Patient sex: M
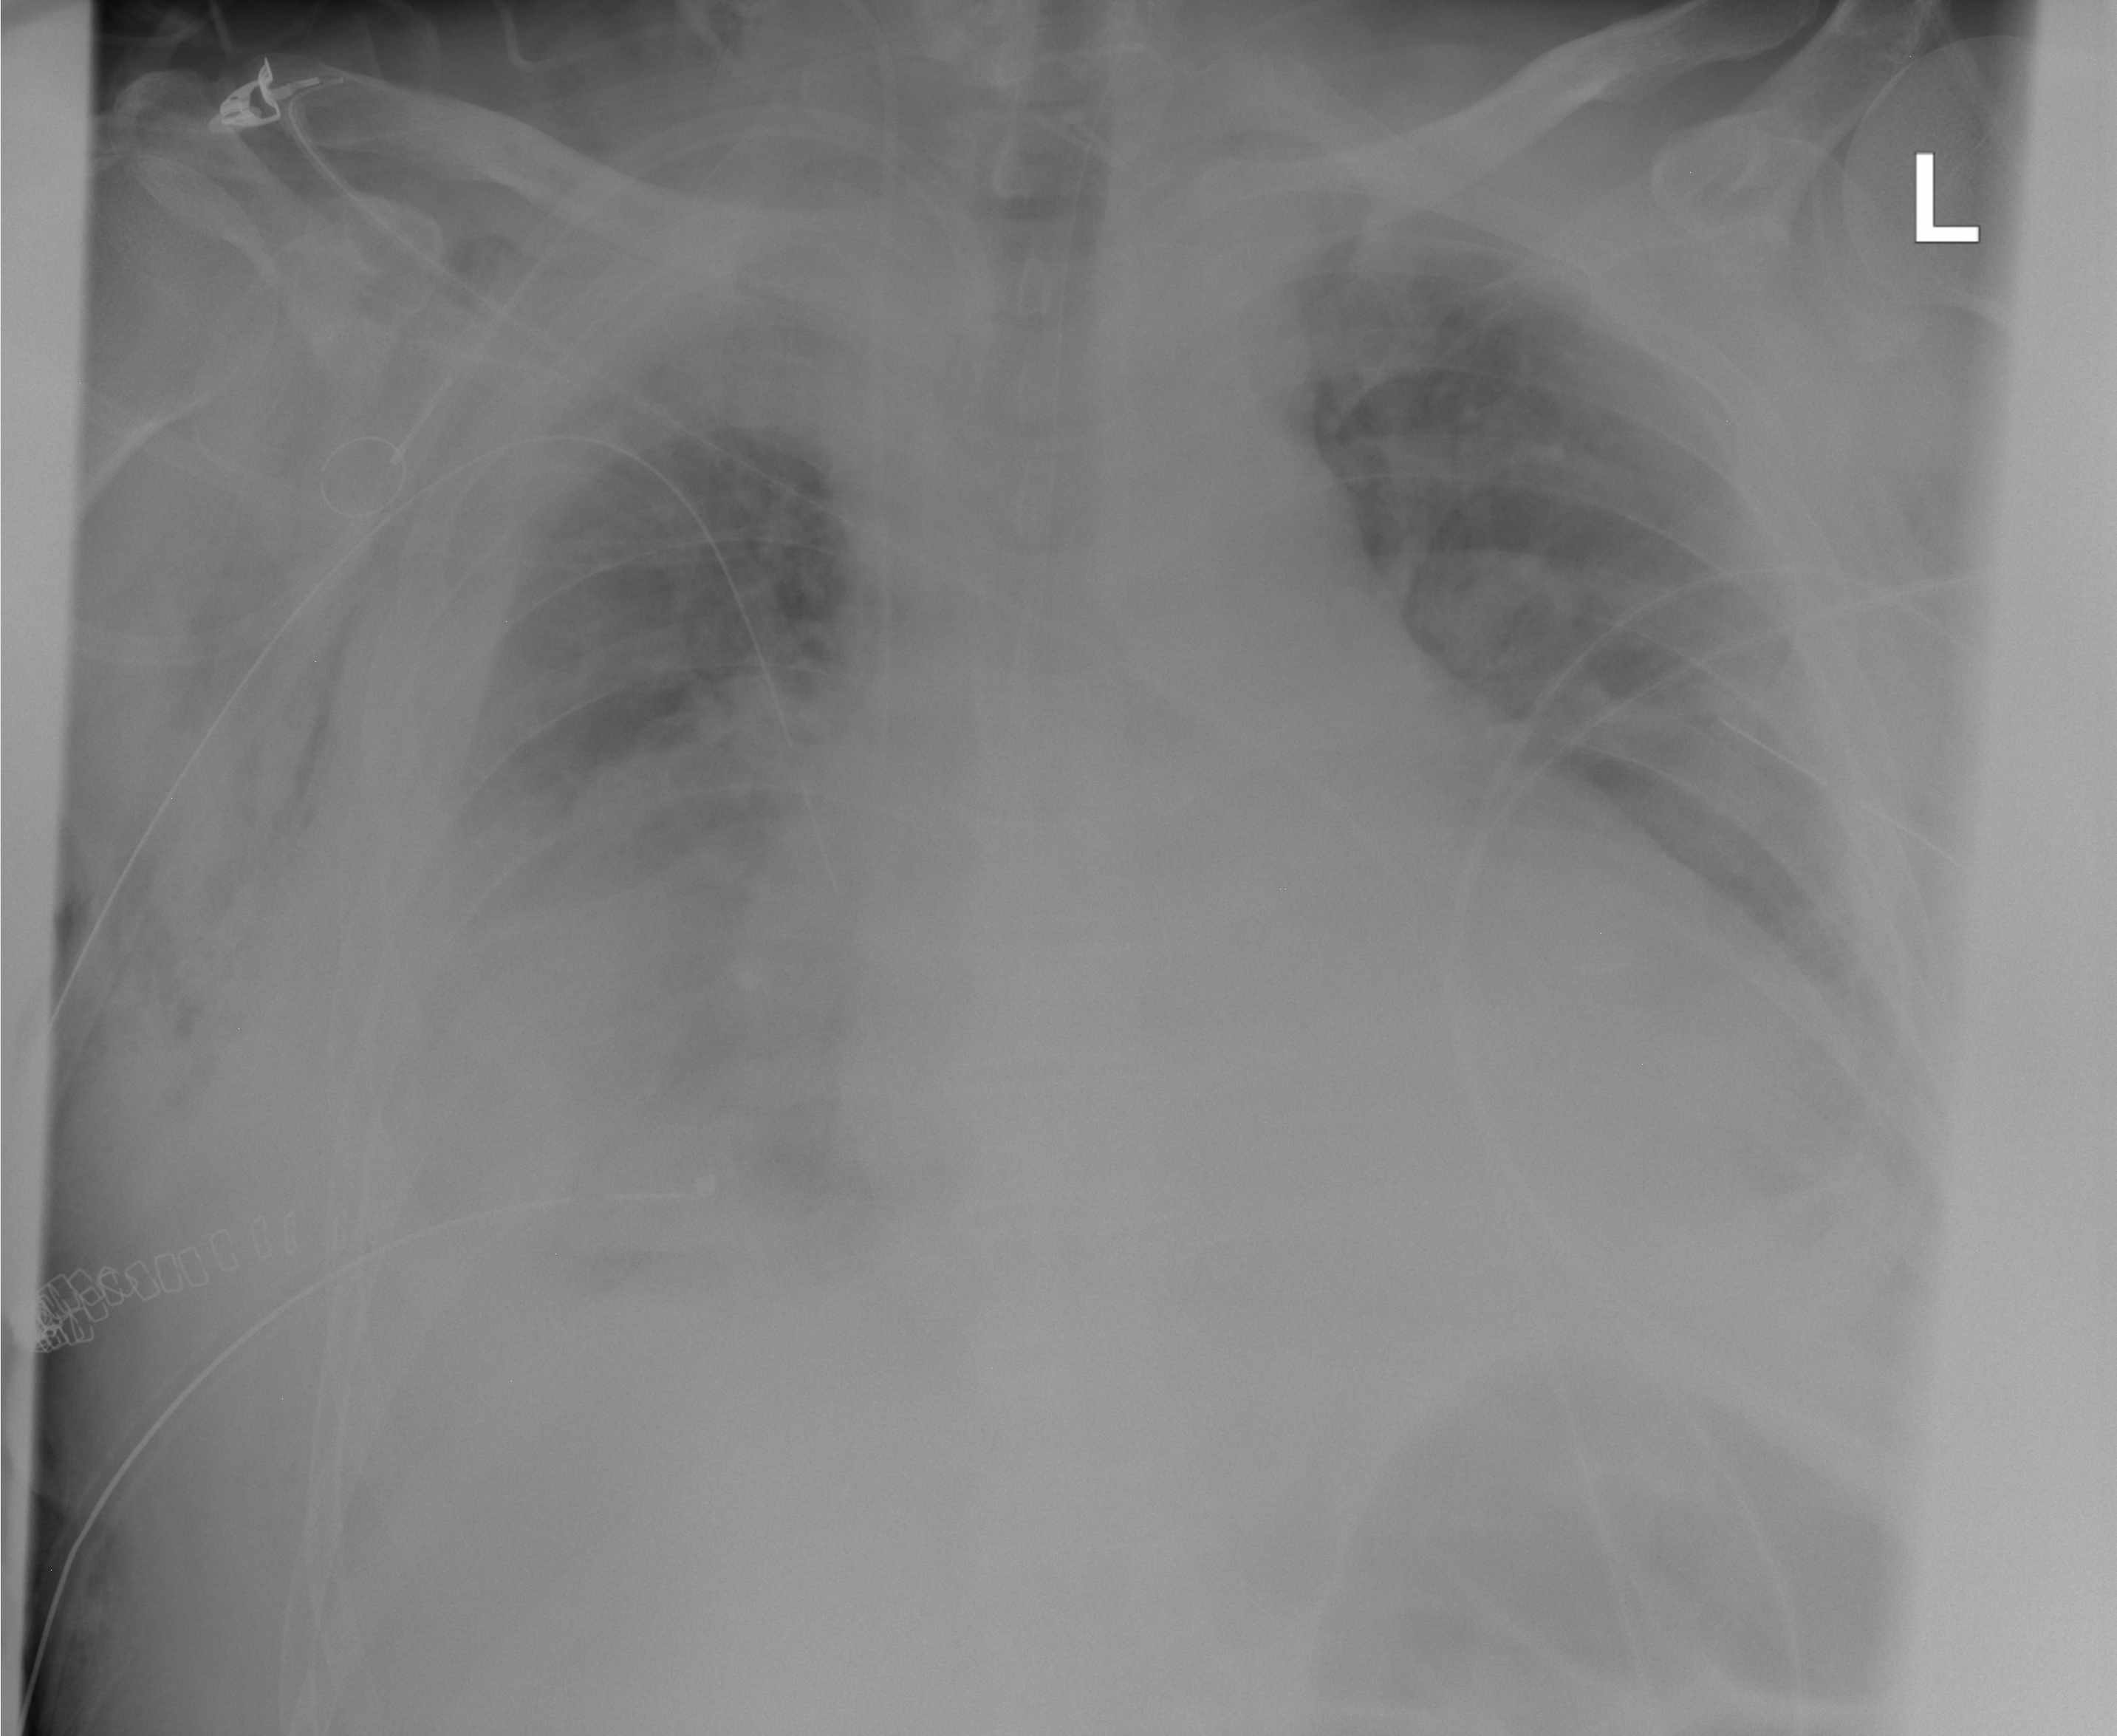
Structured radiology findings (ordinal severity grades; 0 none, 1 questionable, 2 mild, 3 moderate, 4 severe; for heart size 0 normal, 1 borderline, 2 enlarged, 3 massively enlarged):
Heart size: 2
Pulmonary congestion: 2
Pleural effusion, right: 3
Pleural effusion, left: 2
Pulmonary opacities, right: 2
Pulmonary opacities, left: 0
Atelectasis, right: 2
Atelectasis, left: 2